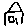
Label: house